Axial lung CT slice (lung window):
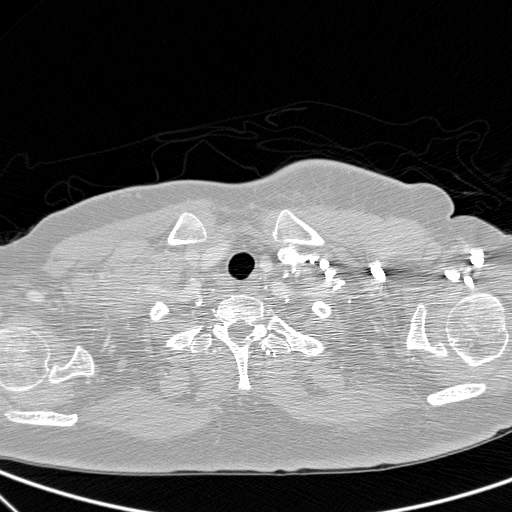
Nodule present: no